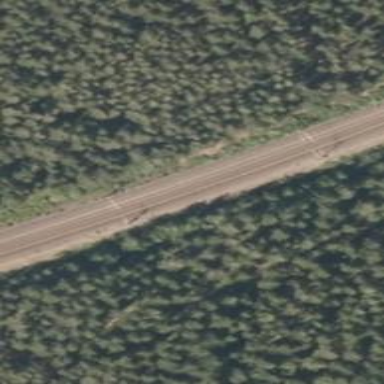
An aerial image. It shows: Railway track with continuous electrified contact lines.